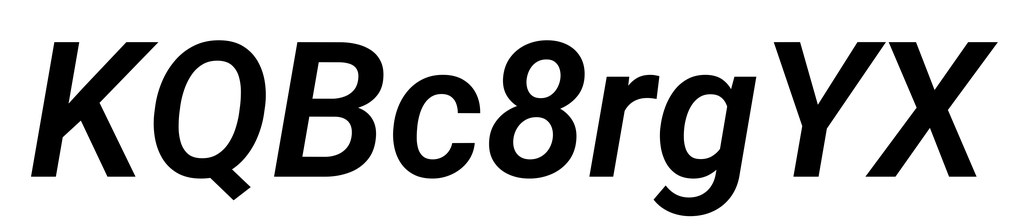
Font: Roboto-Italic_SemiBold_Italic